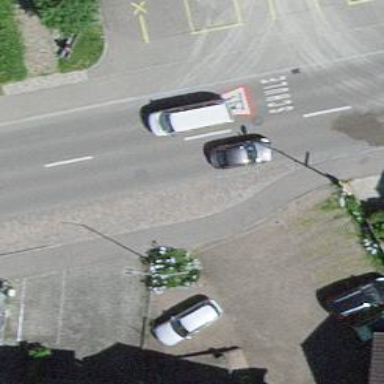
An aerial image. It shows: Bus stop equipped with public transport stop position.